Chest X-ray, PA view. Patient: 79 years old, sex F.
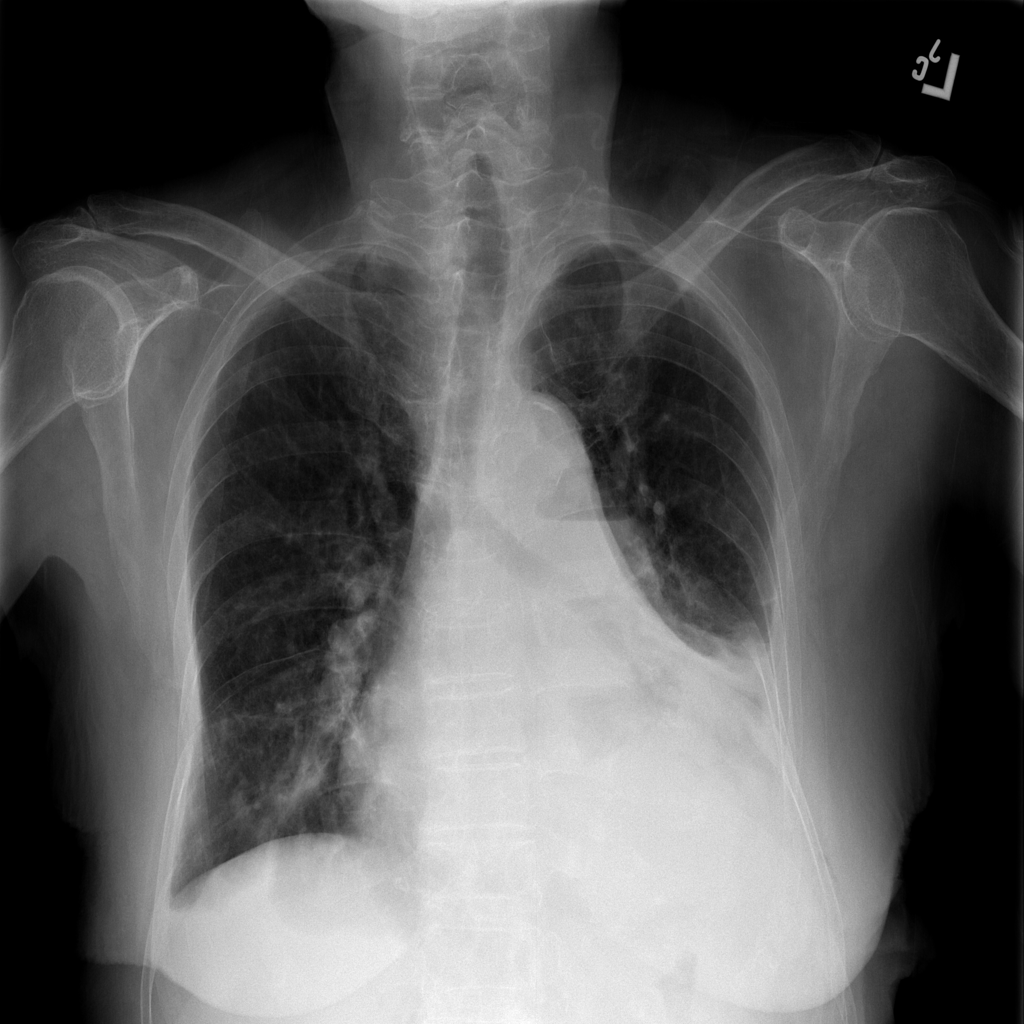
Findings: Atelectasis, Cardiomegaly, Infiltration